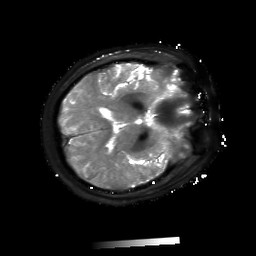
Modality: T2starmap
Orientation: axial
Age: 56
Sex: male
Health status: ill